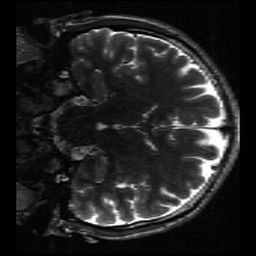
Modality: inplaneT2
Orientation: coronal